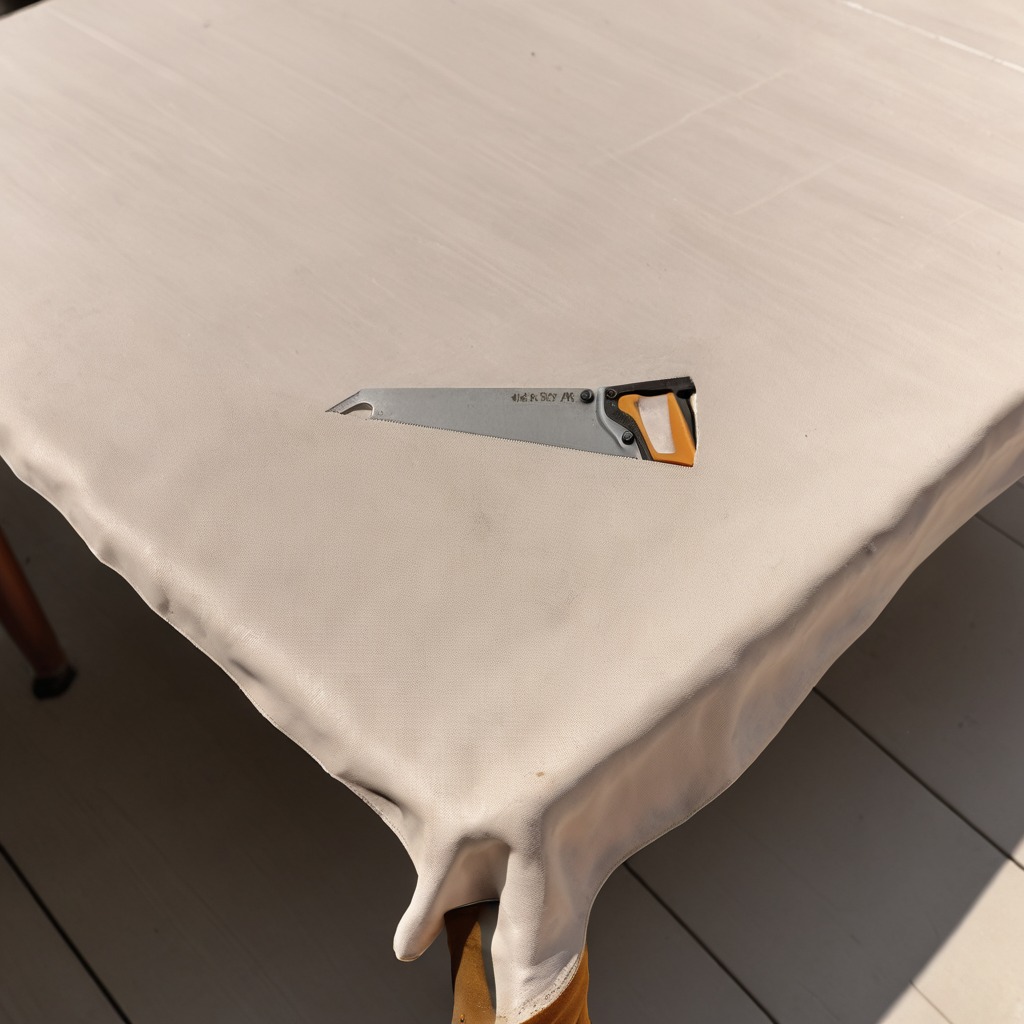
A metal saw is lying on a wooden table in an outdoor workshop during daytime bright natural light soft shadows worn but beneath the cloth.